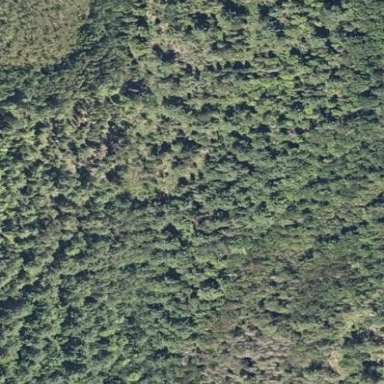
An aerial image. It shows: Mixed forest with variety of leaf types and cycles.